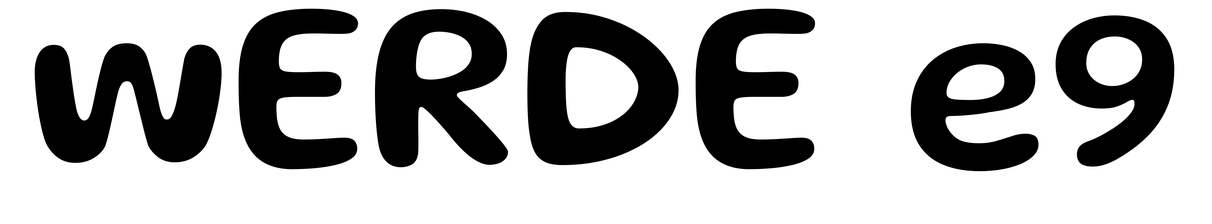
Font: Gluten_Medium